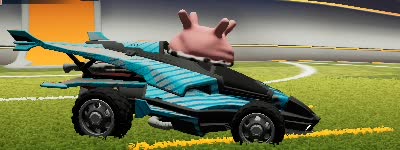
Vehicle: aftershock